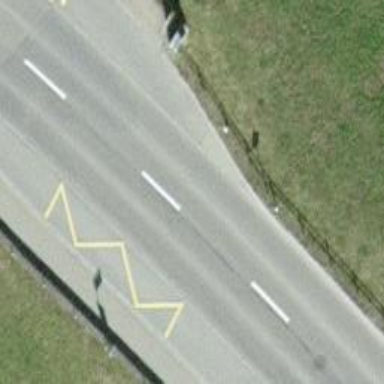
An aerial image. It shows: Public transport stop position.